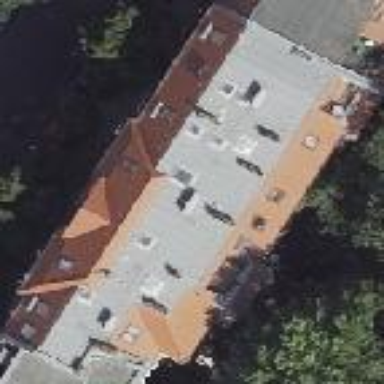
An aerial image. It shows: Unique apartment building with double saltbox roof shape.